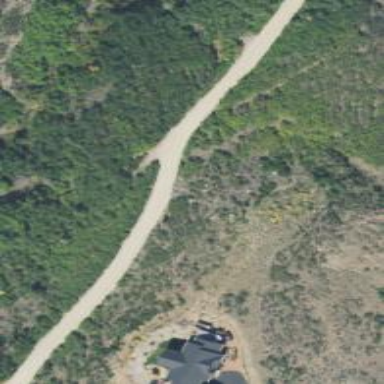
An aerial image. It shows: Unclassified road.